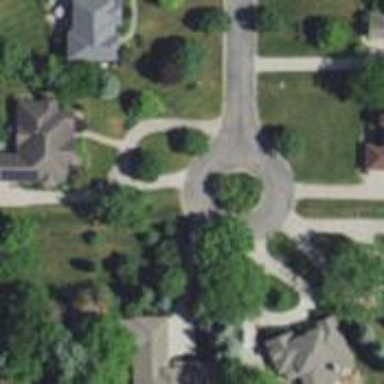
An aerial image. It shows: Turning loop on the road.